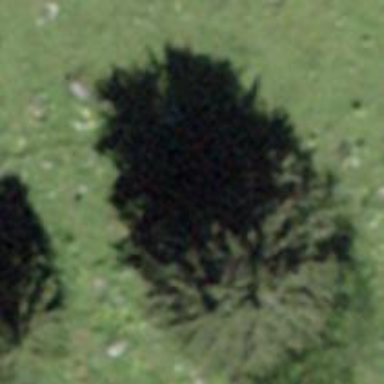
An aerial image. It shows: Needle-leaved tree in its natural environment.